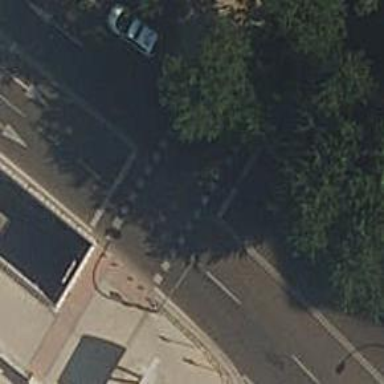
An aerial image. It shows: Crossing with traffic signals.